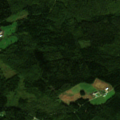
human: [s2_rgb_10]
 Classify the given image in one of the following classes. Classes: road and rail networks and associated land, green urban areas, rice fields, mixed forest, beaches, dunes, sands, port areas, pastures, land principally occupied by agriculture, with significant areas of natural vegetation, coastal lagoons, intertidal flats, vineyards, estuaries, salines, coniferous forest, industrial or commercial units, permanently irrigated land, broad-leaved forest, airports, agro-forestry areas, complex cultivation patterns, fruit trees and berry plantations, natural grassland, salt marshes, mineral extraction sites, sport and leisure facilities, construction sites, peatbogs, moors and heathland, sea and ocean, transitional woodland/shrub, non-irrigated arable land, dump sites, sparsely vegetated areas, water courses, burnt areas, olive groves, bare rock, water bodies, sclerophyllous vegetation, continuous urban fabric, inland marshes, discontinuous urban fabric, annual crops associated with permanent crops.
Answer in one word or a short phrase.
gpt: coniferous forest, mixed forest